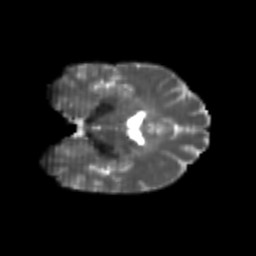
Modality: T2w
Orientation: coronal
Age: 24
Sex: female
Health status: healthy
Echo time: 0.074 s